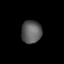
Tissue: lung
Cell type: Endothelial cells
Senescence score: 0.5431
Nuclear area (px): 454
Mean DAPI intensity: 93.203